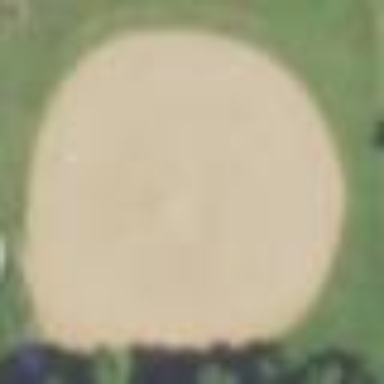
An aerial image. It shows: Baseball pitch for leisure land activities.